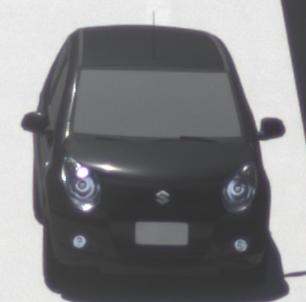
Make: Suzuki
Model: Alto 1.0
Detailed model: Alto (V)
Model produced from: 2011/02
Model produced until: 2011/03
Doors: 5
Color: black
Road condition: dry road
Daytime: midday
Contrast: high contrast